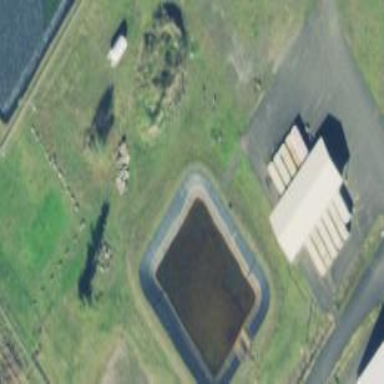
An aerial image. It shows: Body of wastewater.